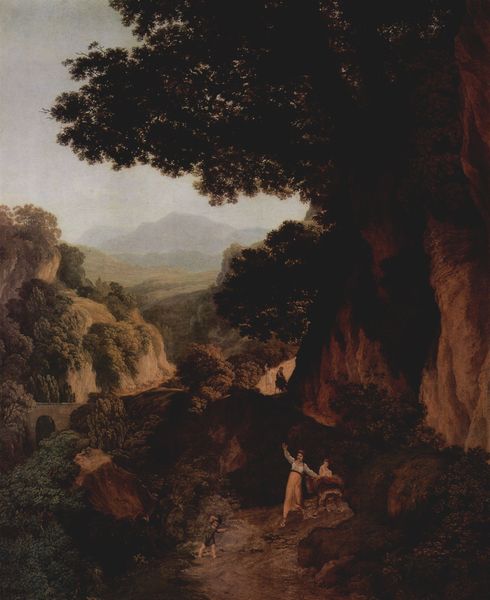
Titel: Gebirgslandschaft
Künstler: Jacob Wilhelm Mechau
Standort: Sankt Petersburg
Institution: Eremitage
Schlagwörter: baum, berg, blau, blätter, dunkel, felsen, gemälde, himmel, laub, mann, schatten, weiß, wolken, bäume, frauen, grün, landschaft, menschen, mädchen, ocker, äste, abend, braun, frau, grau, hintergrund, licht, nacht, schwarz, ausblick, dame, hund, tier, weg, wolke, mensch, stehen, stein, steine, öl, ferne, horizont, hügel, natur, weite, brücke, busch, büsche, pfad, sonne, sträucher, land, familie, kind, klassizismus, mutter, paar, personen, blatt, pflanze, pflanzen, tal, wald, esel, kinder, rund, aussicht, bogen, italien, perspektive, abhang, nachmittag, berge, fels, felswand, gebirge, hang, dunst, nebel, landschaftsmalerei, vegetation, schlucht, baby, pause, rast, rundbogen, friedrich, romantik, staffage, spielen, junge, zeigen, tor, unscharf, steinbrücke, spaziergang, wandern, alpen, wälder, abgrund, gefahr, kleinkind, liebespaar, wanderer, blattwerk, wildnis, fernsicht, viereckig, schaten, deuten, arkadien, waldmüller, brau, koch, wanderung, joseph anton koch, pass, rufen, winken, gruss, italienisch, tiefenraum, ideallandschaft, intim, fel, basum, löandschaft, memnsch, öandscjaft, wlicht